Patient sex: M
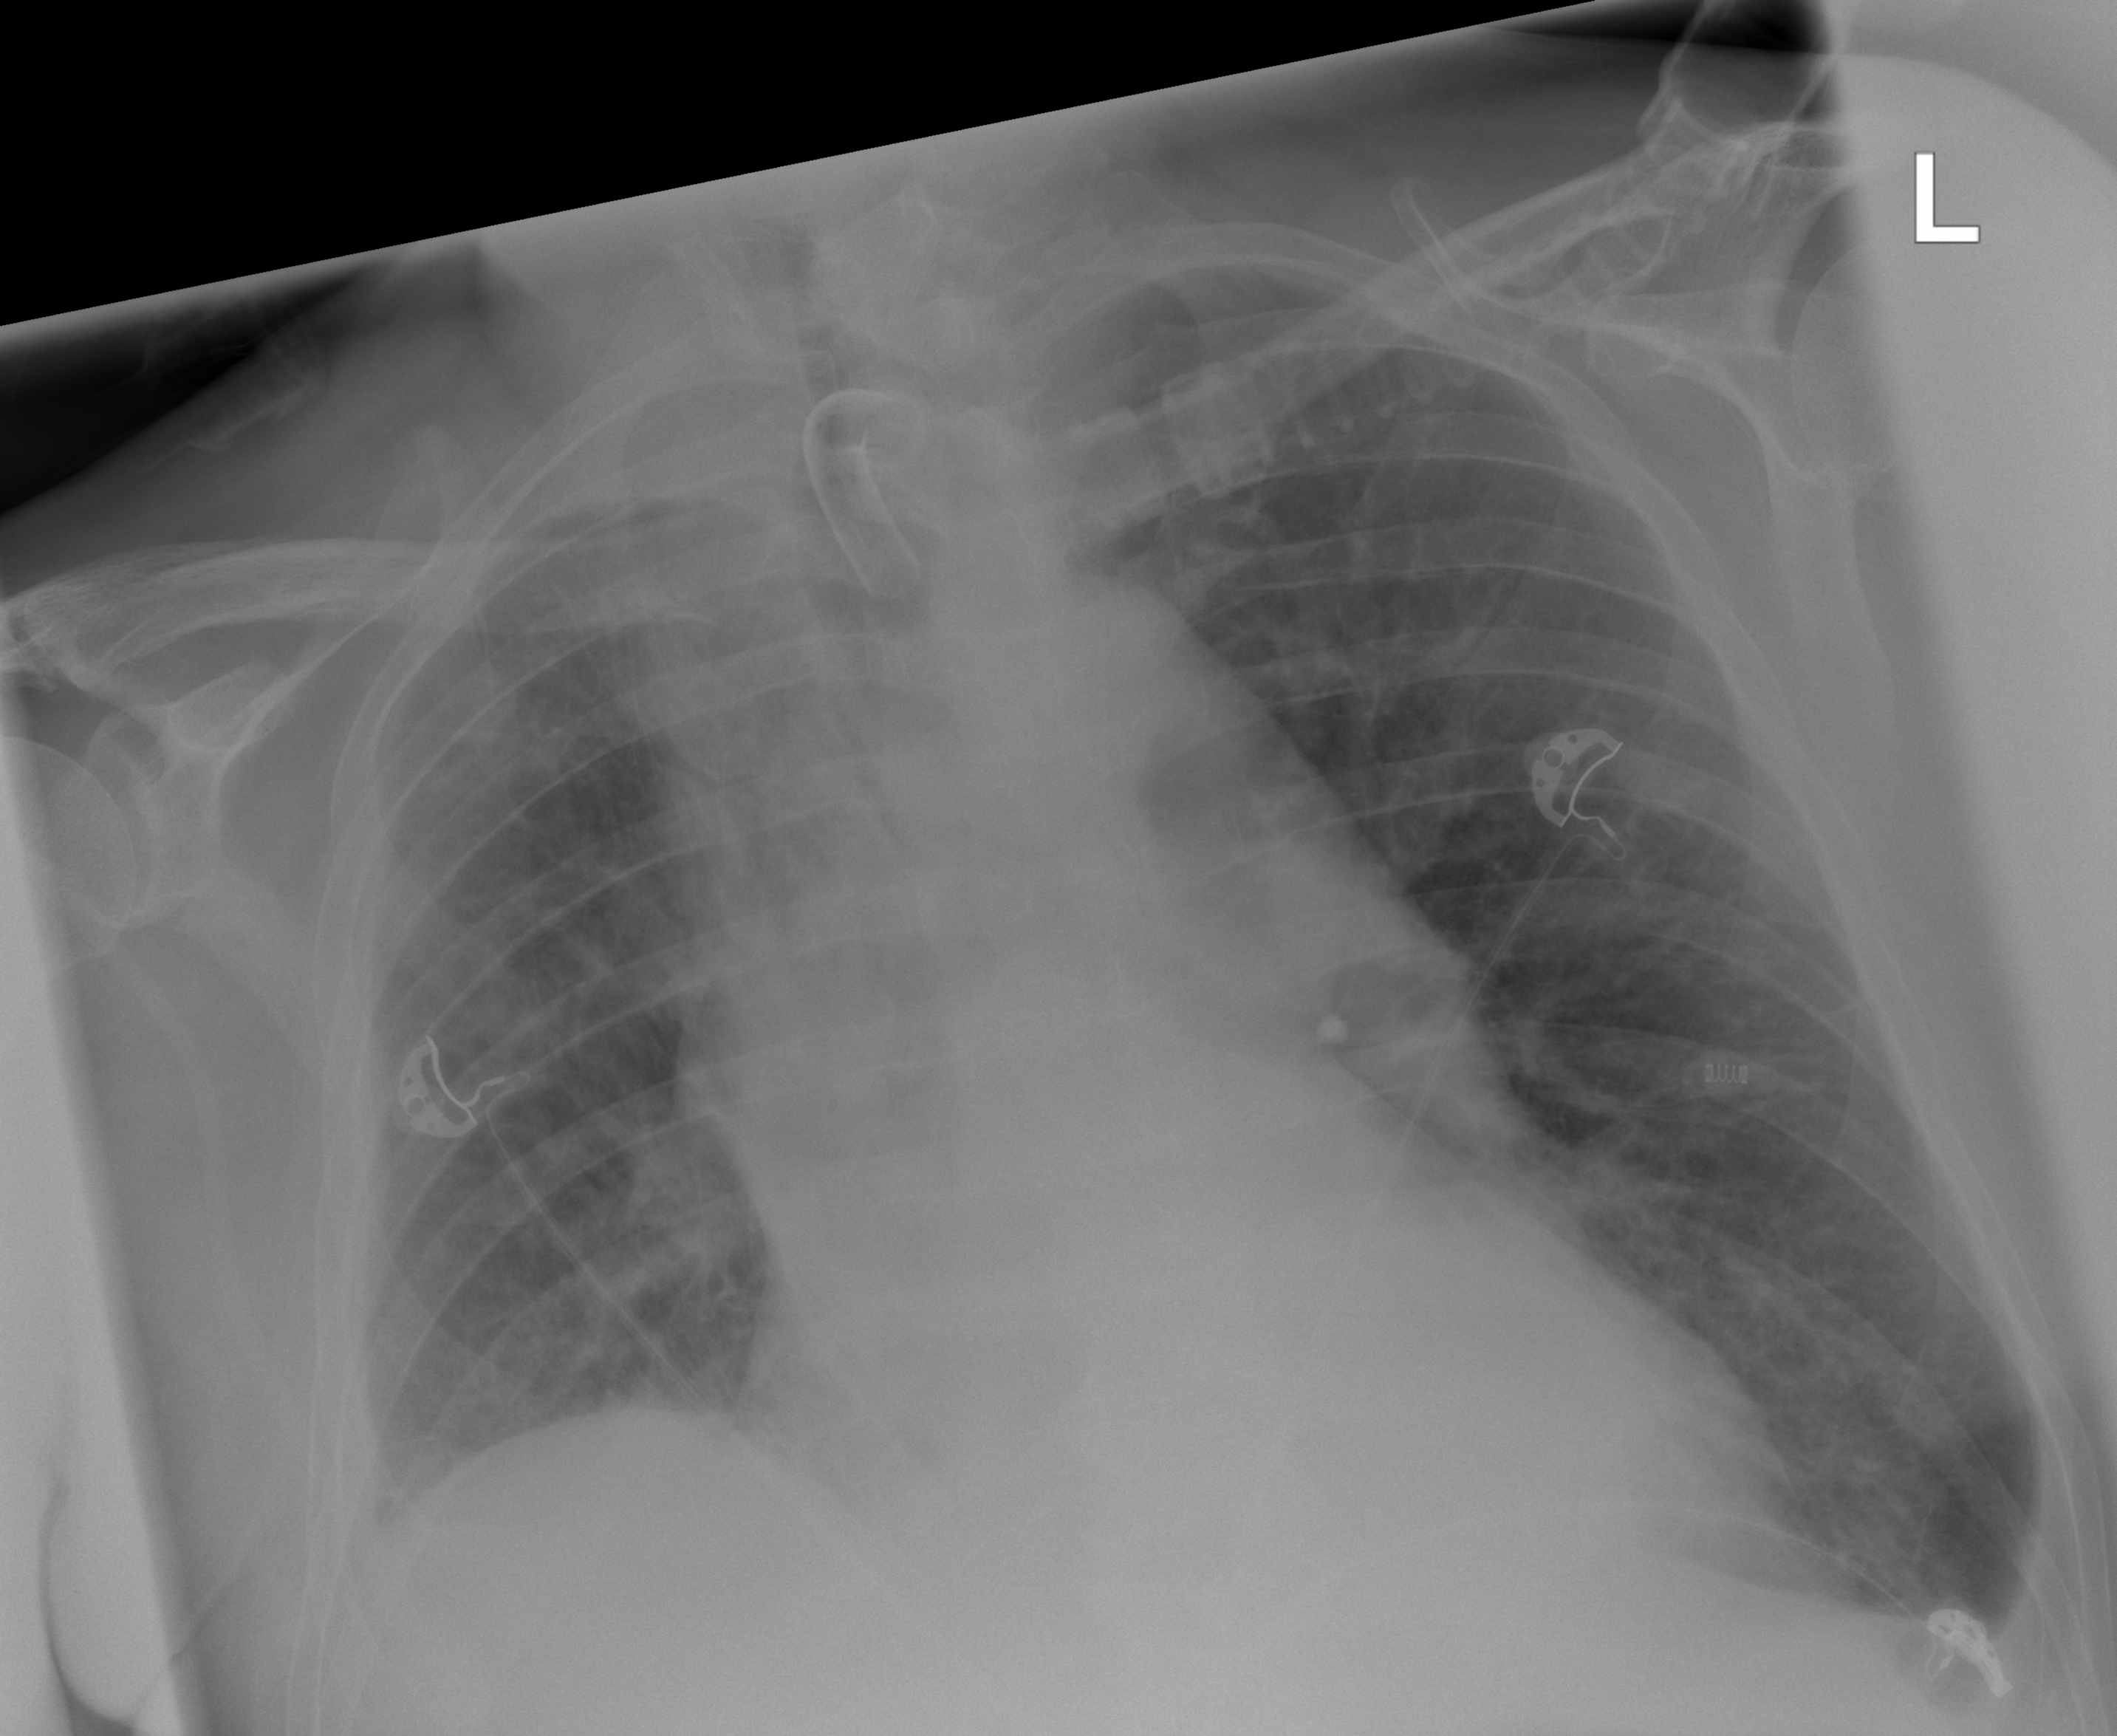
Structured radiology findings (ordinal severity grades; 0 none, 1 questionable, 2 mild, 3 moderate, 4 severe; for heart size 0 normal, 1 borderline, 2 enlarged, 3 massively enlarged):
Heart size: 0
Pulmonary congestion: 0
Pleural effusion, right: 2
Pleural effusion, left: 0
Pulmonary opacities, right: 0
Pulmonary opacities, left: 0
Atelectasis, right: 2
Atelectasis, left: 0